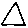
Label: triangle